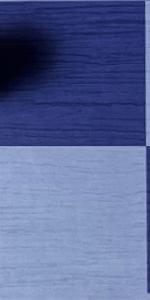
Label: Empty